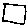
Label: square